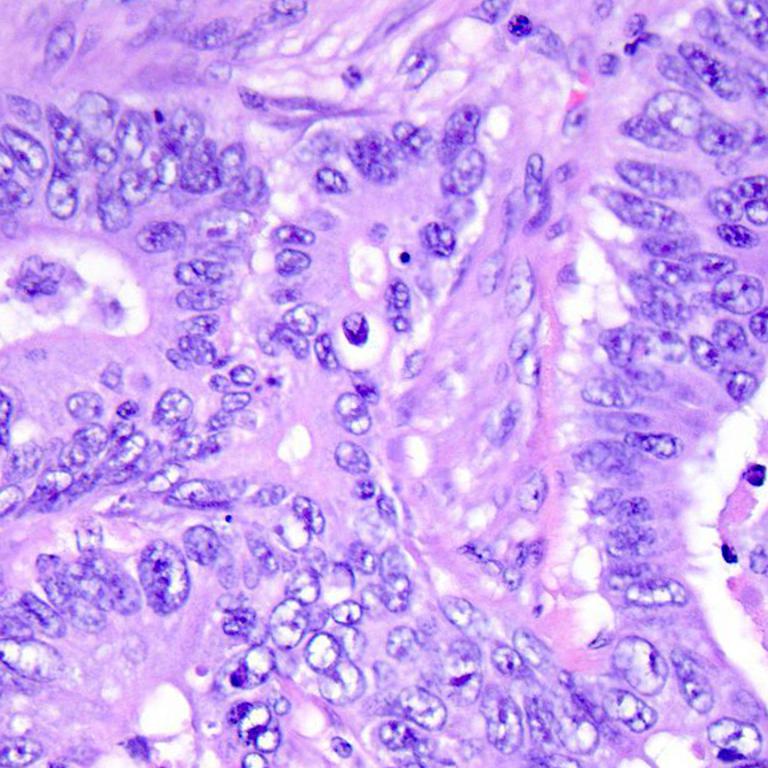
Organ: colon
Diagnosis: adenocarcinomas